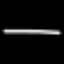
Label: line